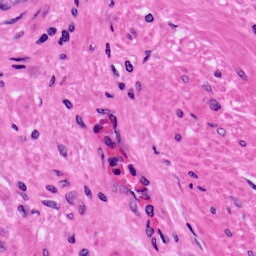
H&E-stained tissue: Prostate